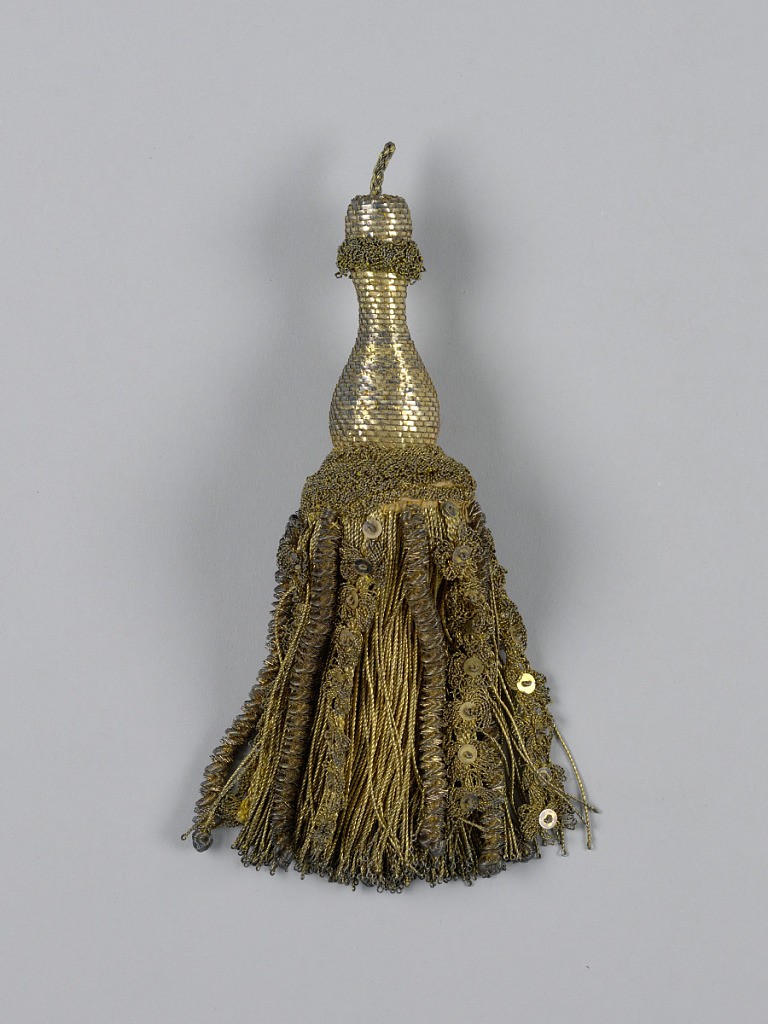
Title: Tassel
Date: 19th century
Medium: silk, metal thread, wooden core, linen
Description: Turned wooden mould (ball over vase over truncated cylinder). Upper members painted gold and covered with trellis of gold thread. Skirt (over cylinder) of white silk covered with gold threads and ornamental strings of spirals and rosettes.